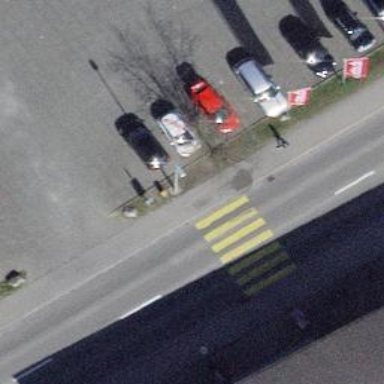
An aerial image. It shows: Marked crossing with zebra stripes on the road.